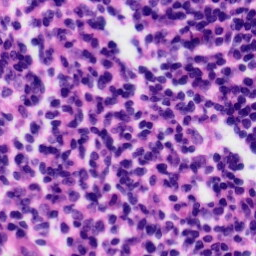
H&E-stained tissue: Tonsil